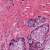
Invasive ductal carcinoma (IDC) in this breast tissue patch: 0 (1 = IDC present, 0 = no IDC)